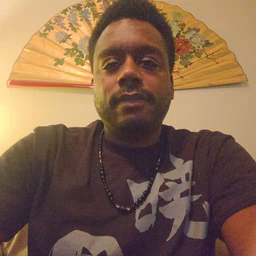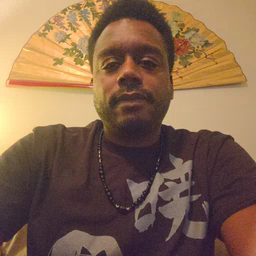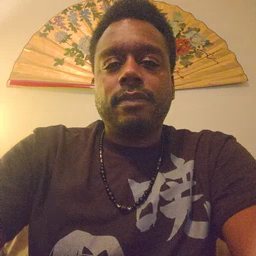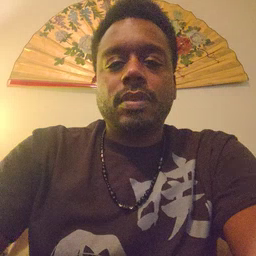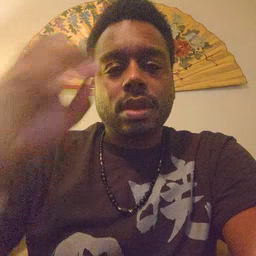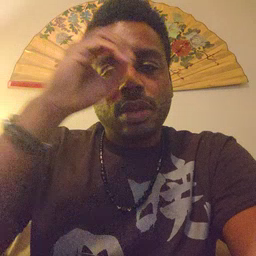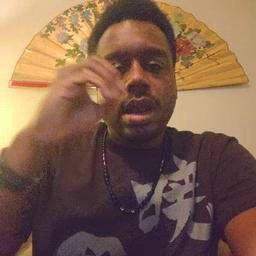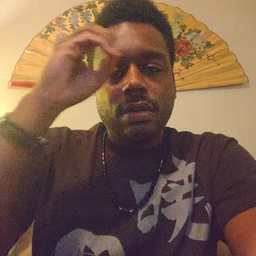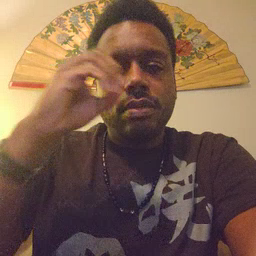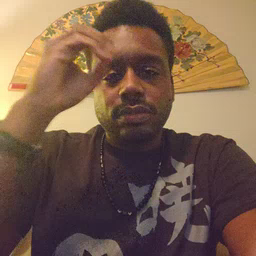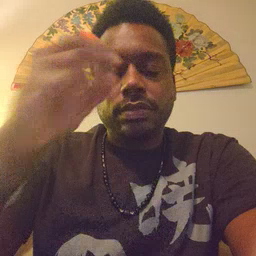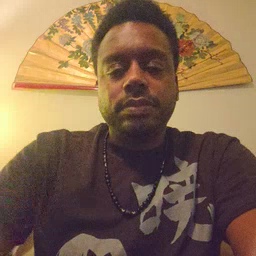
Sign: owl